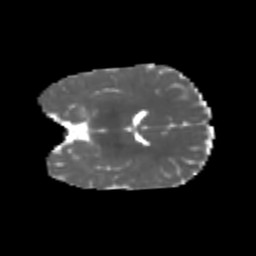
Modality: MD
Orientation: coronal
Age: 5
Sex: female
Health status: healthy